A time-domain waveform of one vibration snapshot from a rolling-element bearing is shown. Diagnose the bearing from this image, choosing from: normal, inner_race, outer_race, ball.
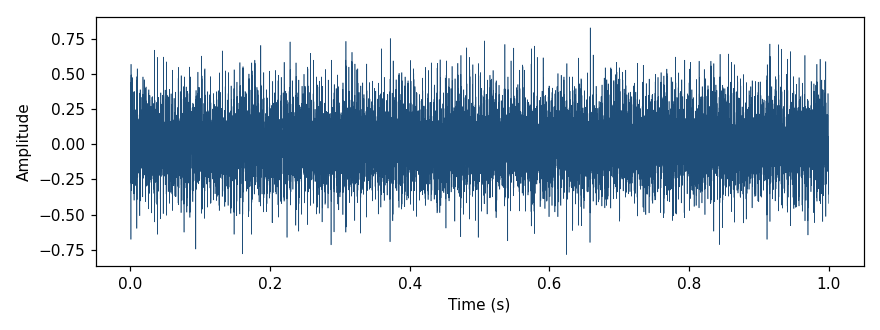
Answer: outer_race